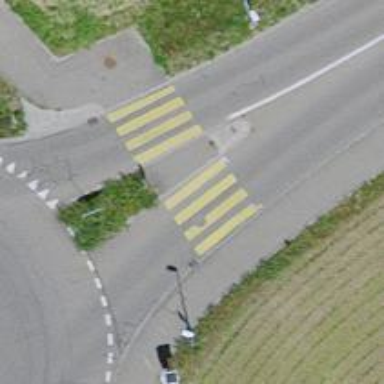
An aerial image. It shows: Uncontrolled crossing with pedestrian island.